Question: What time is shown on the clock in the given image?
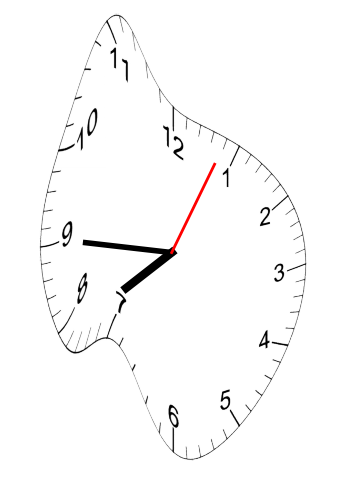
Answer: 07:45:04